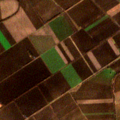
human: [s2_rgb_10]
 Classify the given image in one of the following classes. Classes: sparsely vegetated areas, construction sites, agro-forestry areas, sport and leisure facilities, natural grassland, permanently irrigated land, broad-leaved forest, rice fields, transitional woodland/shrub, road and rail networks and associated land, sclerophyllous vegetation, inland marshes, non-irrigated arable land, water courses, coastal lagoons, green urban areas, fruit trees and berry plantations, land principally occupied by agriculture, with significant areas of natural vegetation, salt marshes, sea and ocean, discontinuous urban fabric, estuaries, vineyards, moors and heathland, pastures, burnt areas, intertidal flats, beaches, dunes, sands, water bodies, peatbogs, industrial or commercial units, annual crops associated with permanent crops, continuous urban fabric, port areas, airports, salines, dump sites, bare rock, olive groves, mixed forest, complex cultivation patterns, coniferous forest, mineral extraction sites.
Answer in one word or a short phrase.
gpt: non-irrigated arable land